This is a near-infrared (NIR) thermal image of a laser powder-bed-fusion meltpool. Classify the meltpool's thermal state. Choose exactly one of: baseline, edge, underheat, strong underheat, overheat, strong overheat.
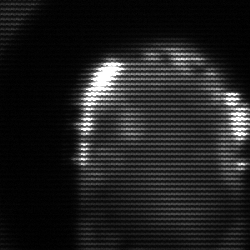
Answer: baseline